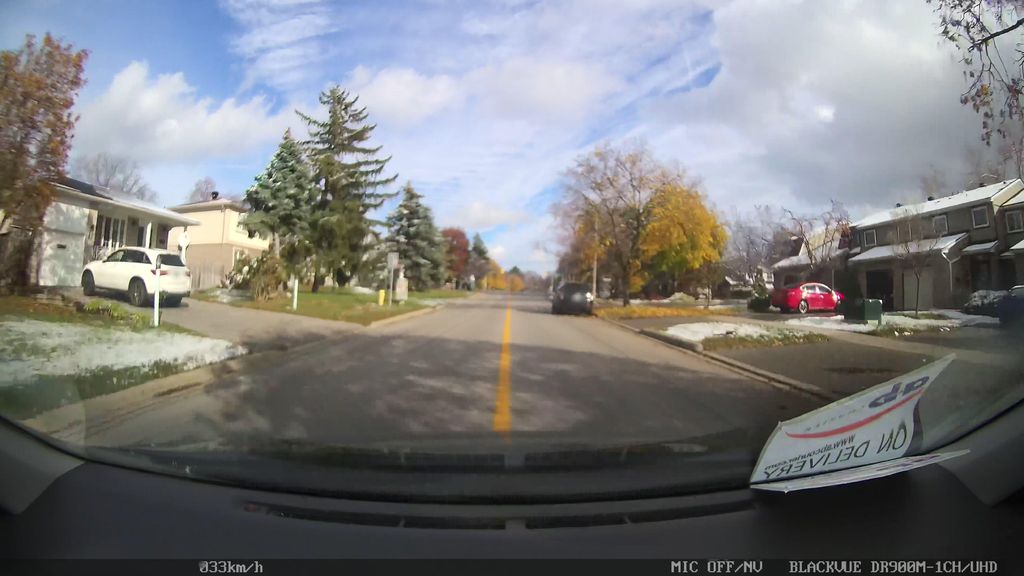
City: toronto